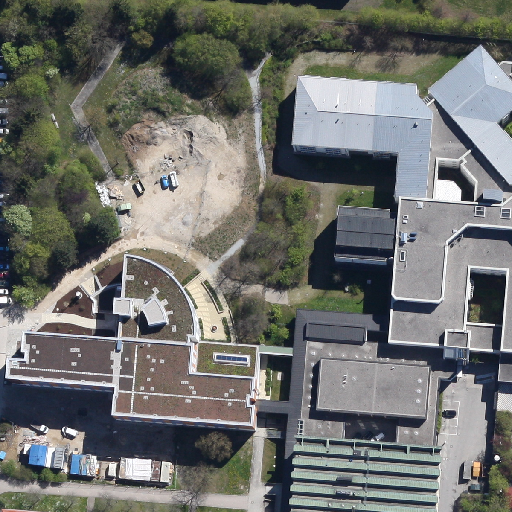
Referring expression: sidewalk along with tree